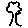
Label: tree